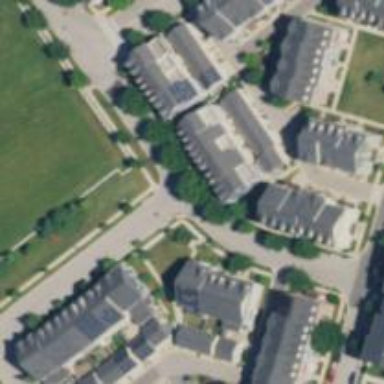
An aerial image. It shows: Smooth asphalt road in residential area.